Question: Hello I have problem with nonexistent UItextfield name. I had a bad text field name "userRoleTextFiled" so I changed it to "userRoleTextField" (in TeacherVC.h and Teacher.m and do new connection between userRoleTextField in TeacherVC.h and field in Storyboard), but now when I click on button, which link me to TeacherVC (VC=ViewController) and error is displayed:

I searched in all files in project, but I didnt found anywhere a text "userRoleTextFild". I tried clean simulator, clean product and than restart xcode. Without success.
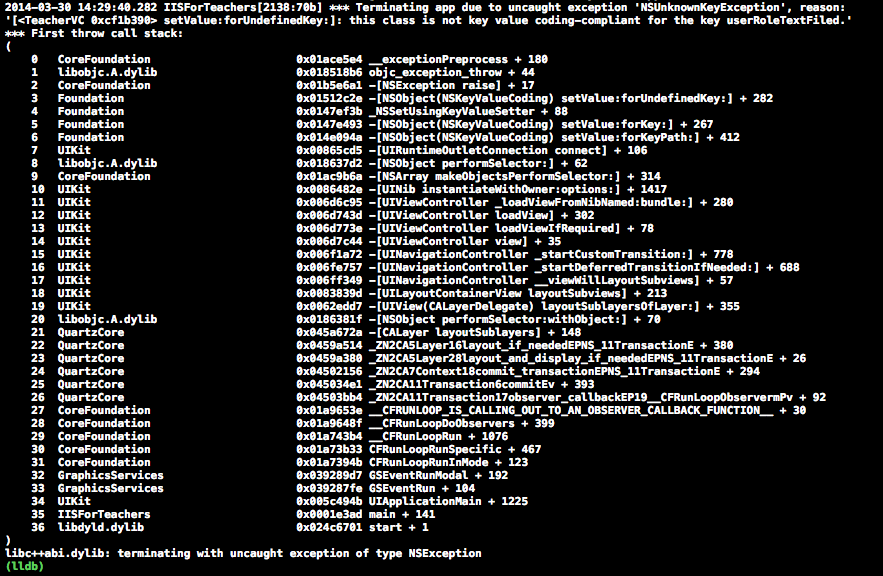
Answer: You have some mismatch between the storyboard/xib and the code.
You should:
1. Remove all links made between the storyboard and the userRoleTextFild/userRoleTextField property (or any other similar property).
2. Clean the project (cmd-k)
3. Re-add the link between the storyboard and the UITextField property.